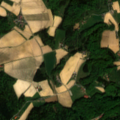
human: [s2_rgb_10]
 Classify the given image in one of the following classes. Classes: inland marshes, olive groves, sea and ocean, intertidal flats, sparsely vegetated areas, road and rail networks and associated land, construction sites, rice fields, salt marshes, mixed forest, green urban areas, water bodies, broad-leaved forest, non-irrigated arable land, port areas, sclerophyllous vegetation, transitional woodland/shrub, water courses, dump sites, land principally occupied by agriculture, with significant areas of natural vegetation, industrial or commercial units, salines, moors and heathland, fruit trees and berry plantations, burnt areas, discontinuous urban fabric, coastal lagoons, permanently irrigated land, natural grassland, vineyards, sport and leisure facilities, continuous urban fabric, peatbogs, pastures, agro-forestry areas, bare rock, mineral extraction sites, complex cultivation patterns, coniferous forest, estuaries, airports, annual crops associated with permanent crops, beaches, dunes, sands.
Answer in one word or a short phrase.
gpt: non-irrigated arable land, broad-leaved forest, mixed forest